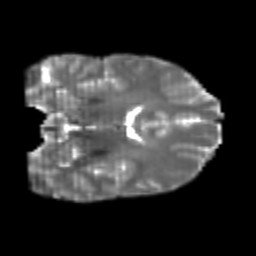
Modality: T2w
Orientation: coronal
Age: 21
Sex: male
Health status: healthy
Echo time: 0.074 s